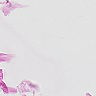
Metastatic tissue present: no